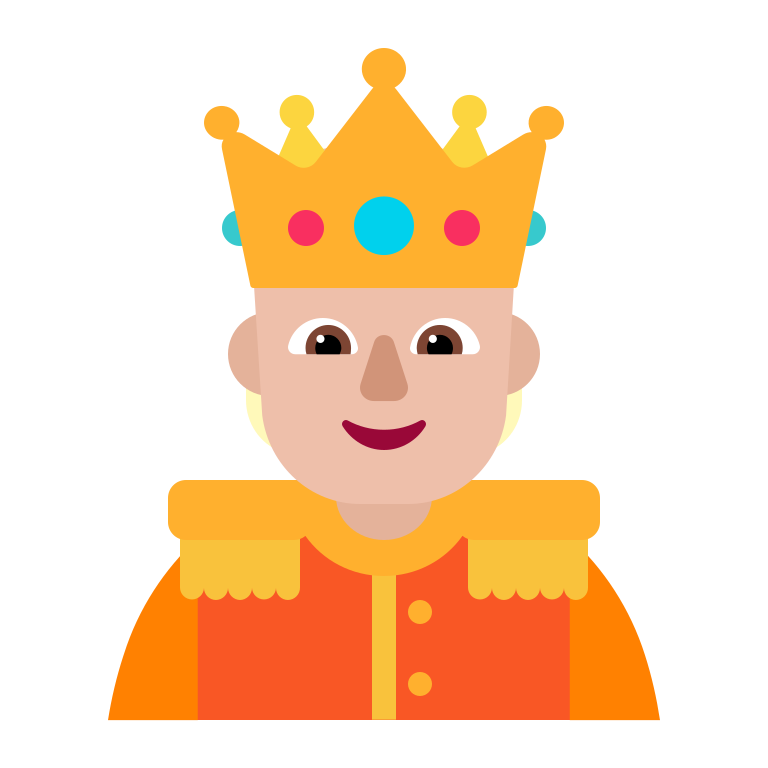
person with crown flat  light